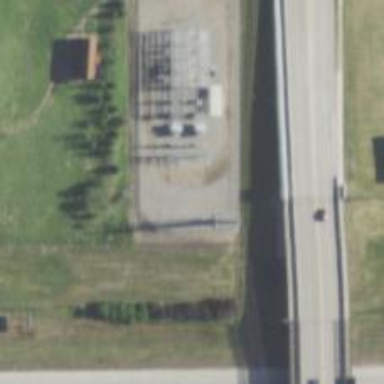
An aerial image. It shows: Power tower.